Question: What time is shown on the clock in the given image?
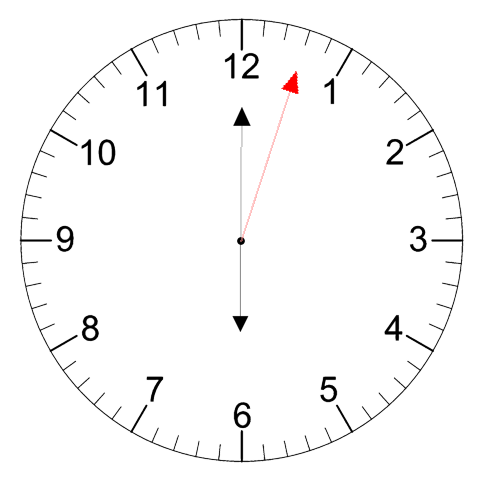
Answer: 06:00:03